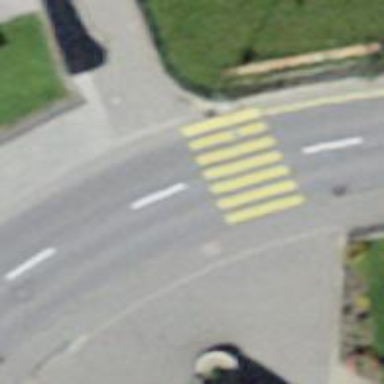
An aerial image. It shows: Marked road crossing.